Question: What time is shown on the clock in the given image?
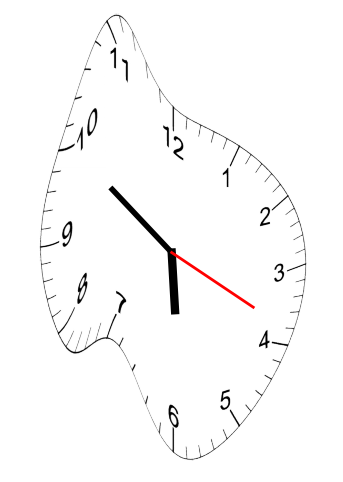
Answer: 05:50:19